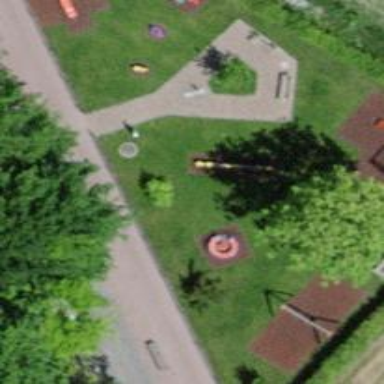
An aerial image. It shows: Playground with roundabout.